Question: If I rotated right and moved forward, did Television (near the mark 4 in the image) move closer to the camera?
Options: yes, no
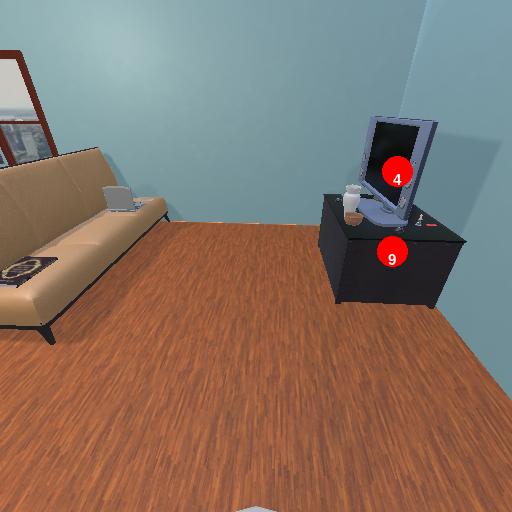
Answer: yes